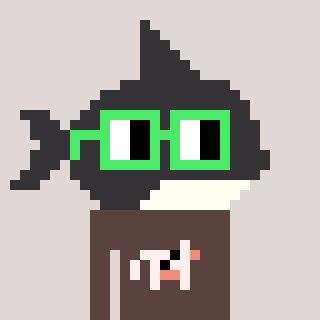
a pixel art character with square light green glasses, a orca-shaped head and a darkbrown-colored body on a warm background